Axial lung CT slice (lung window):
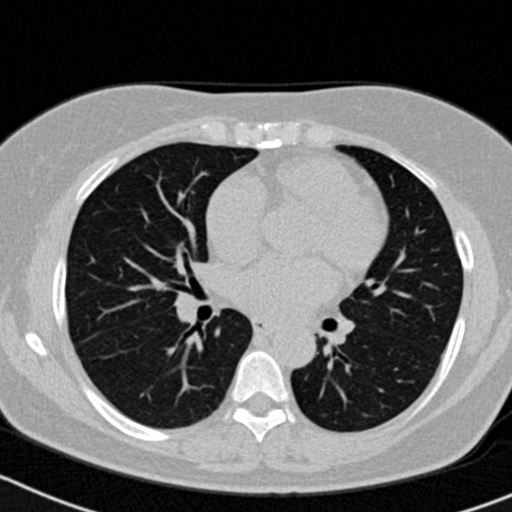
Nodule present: no